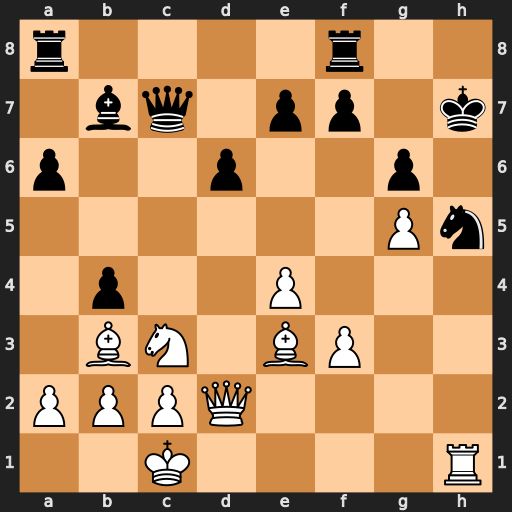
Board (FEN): r4r2/1bq1pp1k/p2p2p1/6Pn/1p2P3/1BN1BP2/PPPQ4/2K4R
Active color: w
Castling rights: -
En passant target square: -
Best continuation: Rxh5+ gxh5 Qh2